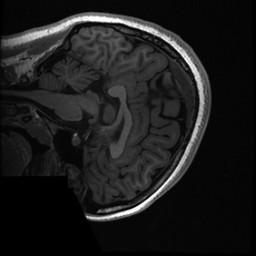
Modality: T1w
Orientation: sagittal
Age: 23
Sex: female